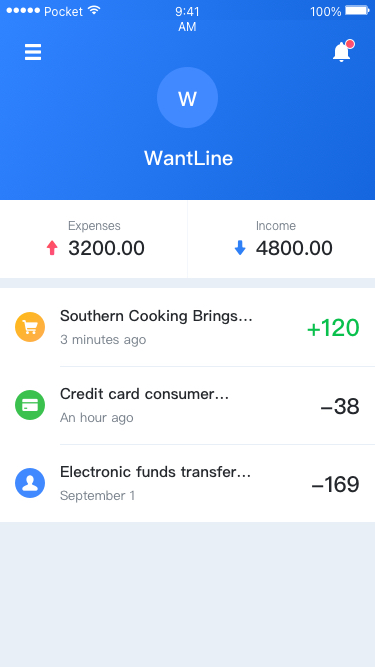
Text in this UI design:
W
WantLine
Expenses
3200.00
4800.00
Income
Southern Cooking Brings…
3 minutes ago
+120
Credit card consumer…
An hour ago
-38
Electronic funds transfer…
September 1
-169